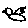
Label: bird